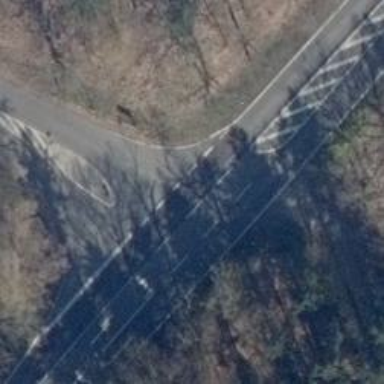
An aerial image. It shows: Primary road with asphalt surface.